Question: I recently looked at google drive's website and I notice how perfectly their text adjust to when the browser window changes. I just wanted to all that affect to my website.
For now I am struggling with it. I tried using the css justify but that does not do the trick. Any suggestion or tips that I could use. Thanks
Here is the website I was looking at! <URL>
This is what is frustrating me, there is so much space between some words. Whereas in google website it is perfect. Any help will be very much appreciated Thanks!

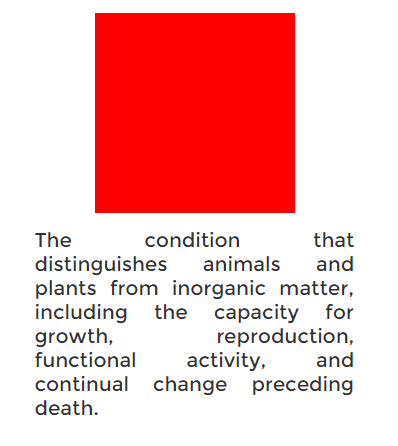
Answer: for responsive design use bootstrap plugin and its classes in your UI.
<URL>